Aerial crown-view tile of a tropical tree (Barro Colorado Island, Panama), acquired 20250124:
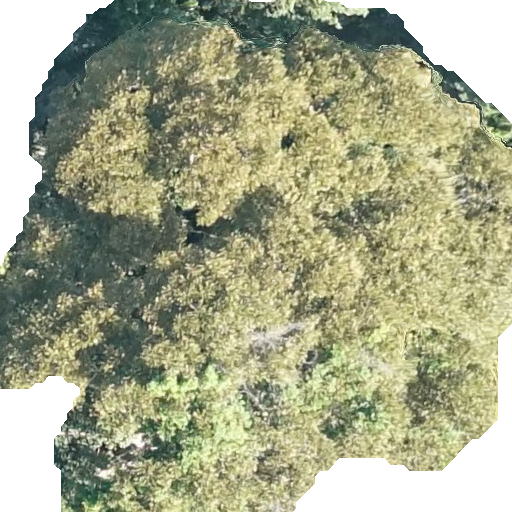
Species: Dipteryx oleifera
GBIF accepted scientific name: Dipteryx oleifera
Crown area: 350.191 m²